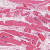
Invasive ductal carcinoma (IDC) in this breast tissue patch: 0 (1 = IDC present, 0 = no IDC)